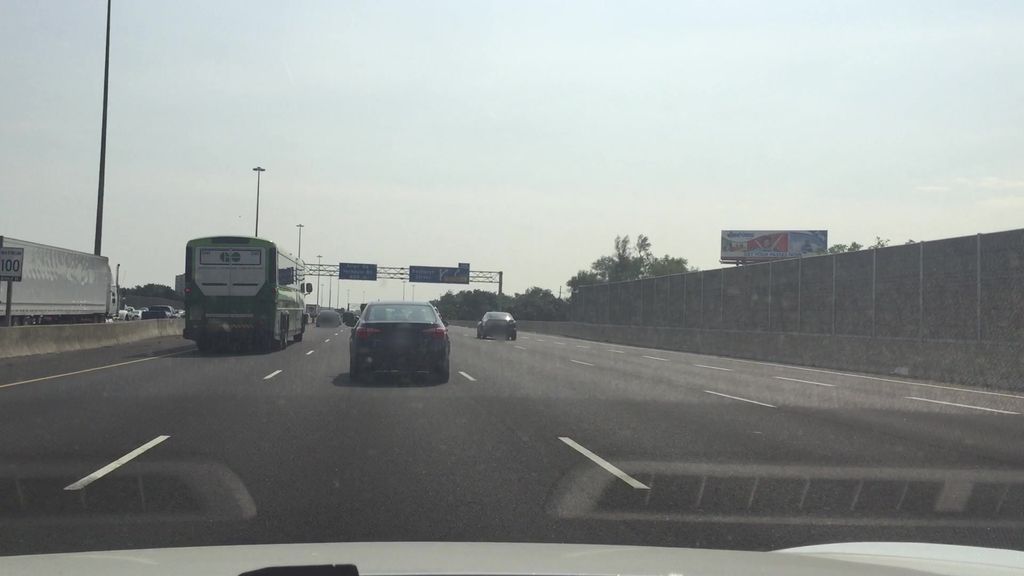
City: toronto